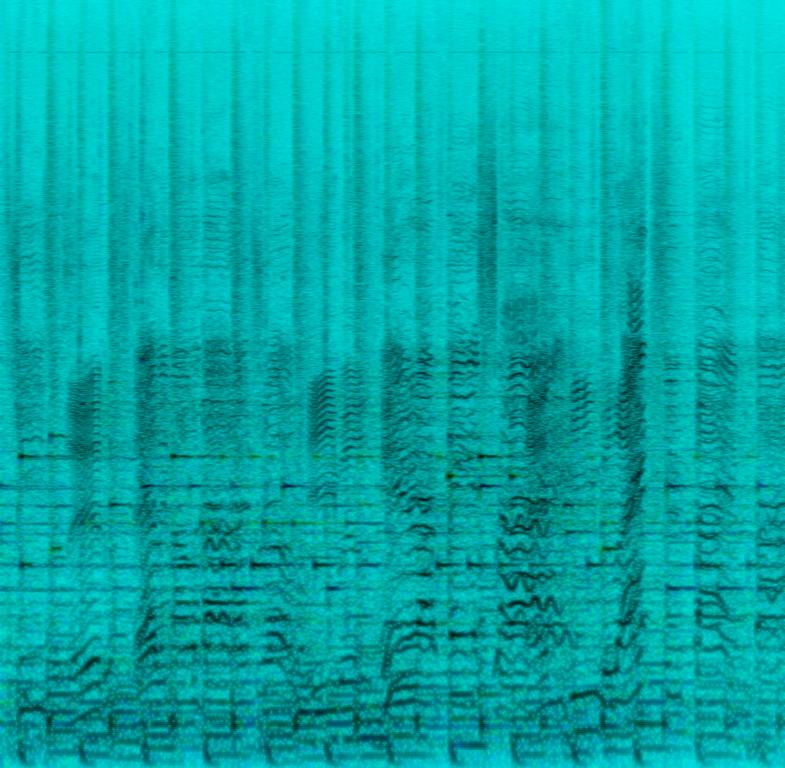
This song contains someone playing a blues melody on the acoustic piano along with an e-guitar and an e-bass. The acoustic drums are playing a constant rhythm while male deep voice is backed by higher sounding male voices singing harmonies along with him. Then a male voice starts talking that seems not to be part of the musical composition. This song may be playing in a cafe.